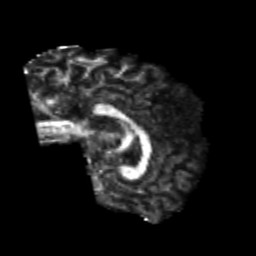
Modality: FA
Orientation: sagittal
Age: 20
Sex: male
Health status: healthy
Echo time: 0.074 s